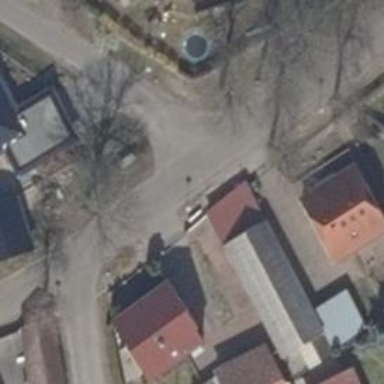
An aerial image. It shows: Residential road.